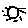
Label: sun